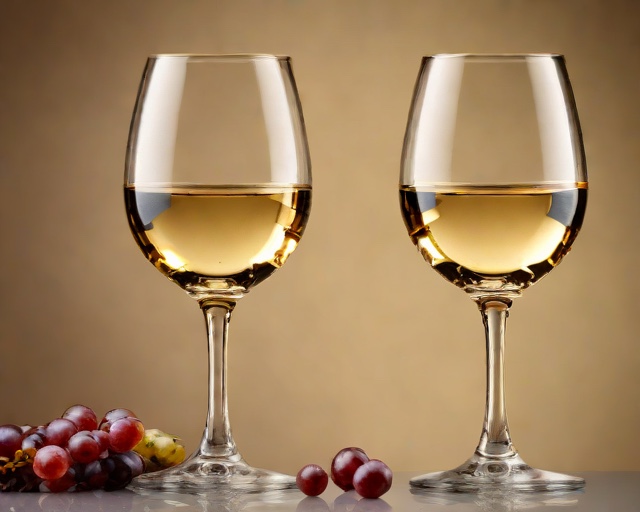
Category: Valentine